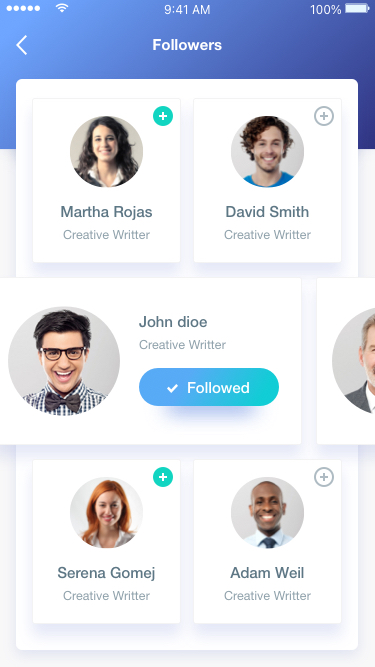
Text in this UI design:
Followers
Martha Rojas
Founder at Google
David Smith
Creative writter
Jhon dioe
Student
Mr. Mukhles
Director at Airbnb
Serena Gomej
Content writter
Adam Weil
Marketing manager
Rihana Joie
Creative writter
Kelly J. Joseph
CEO at Global Business
Mr. Mukhles
Director at Airbnb
Martha Rojas
Creative Writter
David Smith
Creative Writter
John dioe
Creative Writter
Followed
Serena Gomej
Creative Writter
Adam Weil
Creative Writter